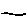
Label: line